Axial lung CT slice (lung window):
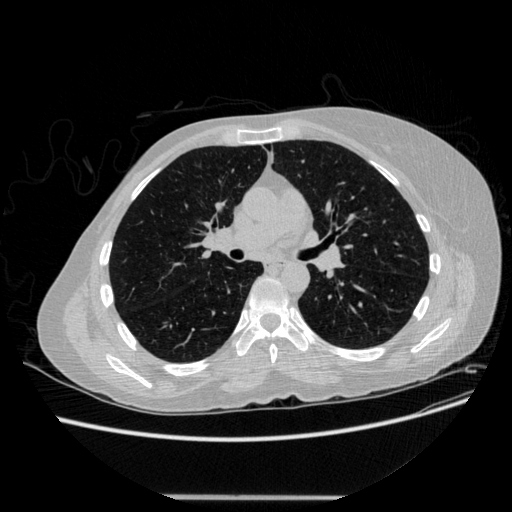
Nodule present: no